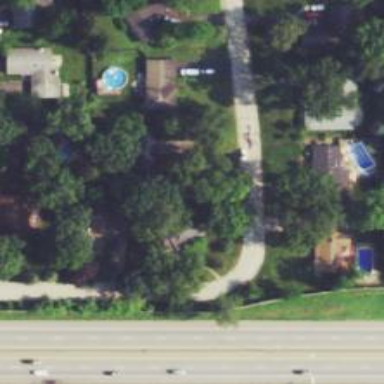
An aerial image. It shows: Driveway.